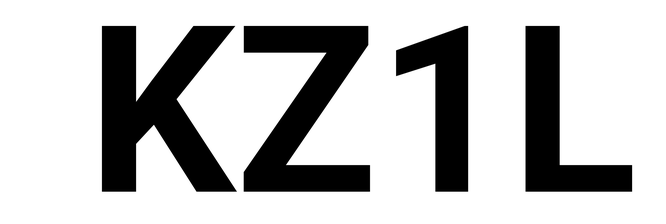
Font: Roboto_Bold